Question: I have a row action button titled "Activate". When I press it, I want the title to change to "Deactivate".

I was unable to change the title in the handler function. Also, "Activate" and "Deactivate" should have different functions.
'''
func tableView(tableView: UITableView, editActionsForRowAtIndexPath indexPath: NSIndexPath) -> [AnyObject]? {
let account = accountTypes[indexPath.section].accounts[indexPath.row]
let delete = UITableViewRowAction(style: UITableViewRowActionStyle.Default, title: "Delete", handler: { (action, indexPath) -> Void in
// action delete
})
let activation = UITableViewRowAction(style: UITableViewRowActionStyle.Default, title: "Activate", handler: { (action, indexPath) -> Void in
// action activate
})
activation.backgroundColor = UIColor.lightGrayColor()
let arrayofactions: Array = [delete, activation]
return arrayofactions
'''
}
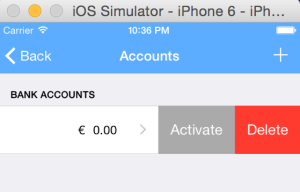
Answer: You have to manage your cell's state manually for each indexpath when you want to show activate and de-activate.
Save data(condition) for individual and put below condition in your method.
'''
let arrayofactions
if(condition true) {
let activation = UITableViewRowAction(style: UITableViewRowActionStyle.Default, title: "Activate", handler: { (action, indexPath) -> Void in
// action activate
})
activation.backgroundColor = UIColor.lightGrayColor()
arrayofactions: Array = [delete, activation]
}
else {
let deactivation = UITableViewRowAction(style: UITableViewRowActionStyle.Default, title: "De-Activate", handler: { (action, indexPath) -> Void in
// action deactivate
})
deactivation.backgroundColor = UIColor.lightGrayColor()
deactivation: Array = [delete, deactivation]
}
'''